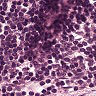
Metastatic tissue present: no